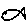
Label: fish